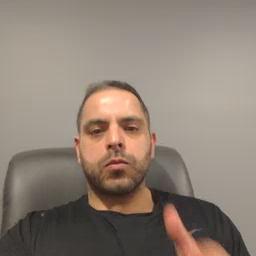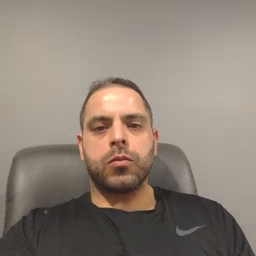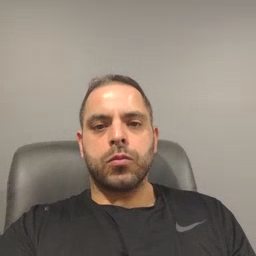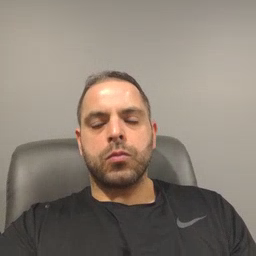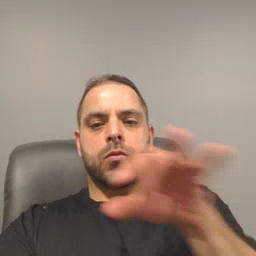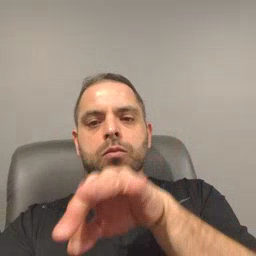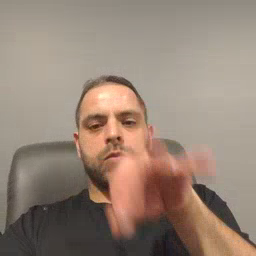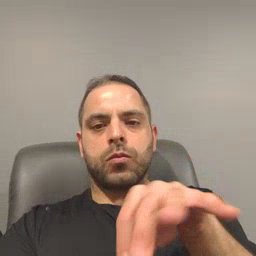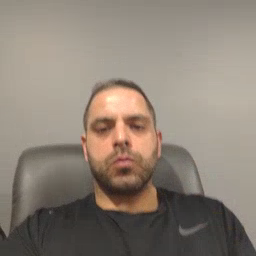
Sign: frenchfries